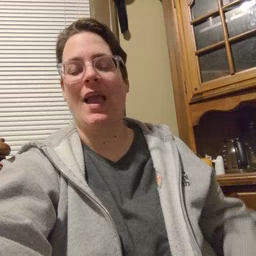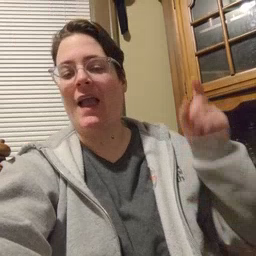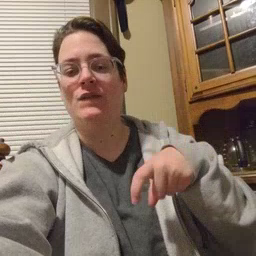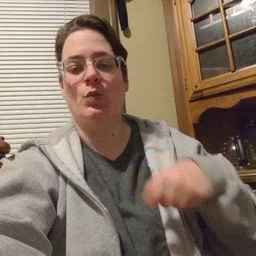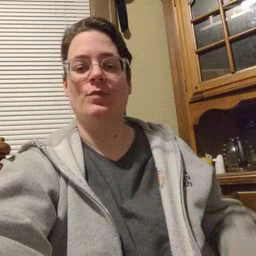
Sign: haveto